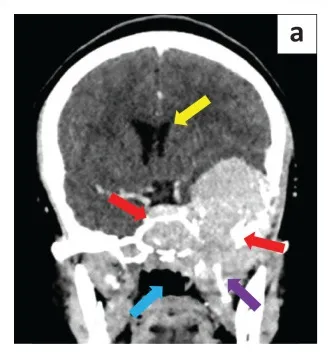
(a, b) Post-contrast coronal image shows intracranial extension of the skull base tumour causing mass effect and compression of the left lateral ventricle (yellow arrow). It invades the central skull base and sphenoid sinus (red arrow), extending inferiorly into the masticator space (purple arrow) and nasopharynx (blue arrow). There is left-sided proptosis (green arrow).
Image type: radiology (ct)